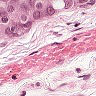
Metastatic tissue present: yes